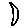
Label: moon